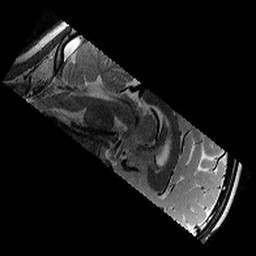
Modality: T2w
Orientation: sagittal
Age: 9
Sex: male
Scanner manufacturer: siemens
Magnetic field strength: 3 T
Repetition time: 9.23 s
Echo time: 0.067 s